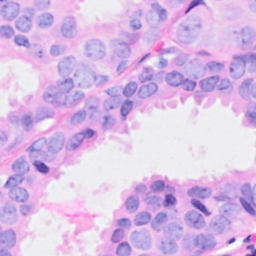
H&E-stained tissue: Breast